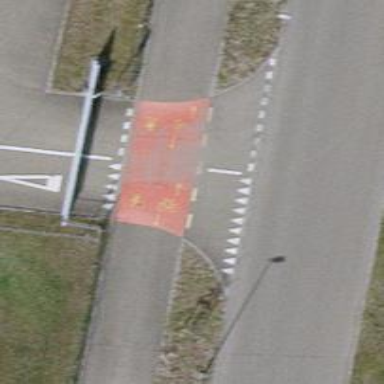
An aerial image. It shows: Uncontrolled road crossing with surface markings.